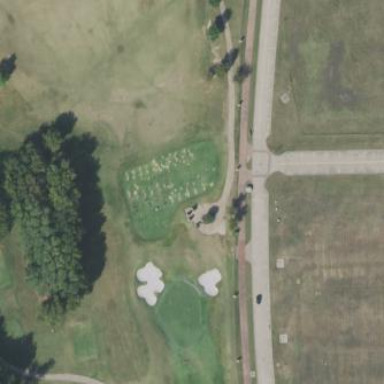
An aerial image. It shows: Grassy area designated as golf fairway.